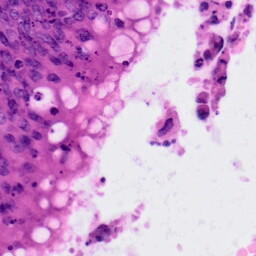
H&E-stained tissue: Colon